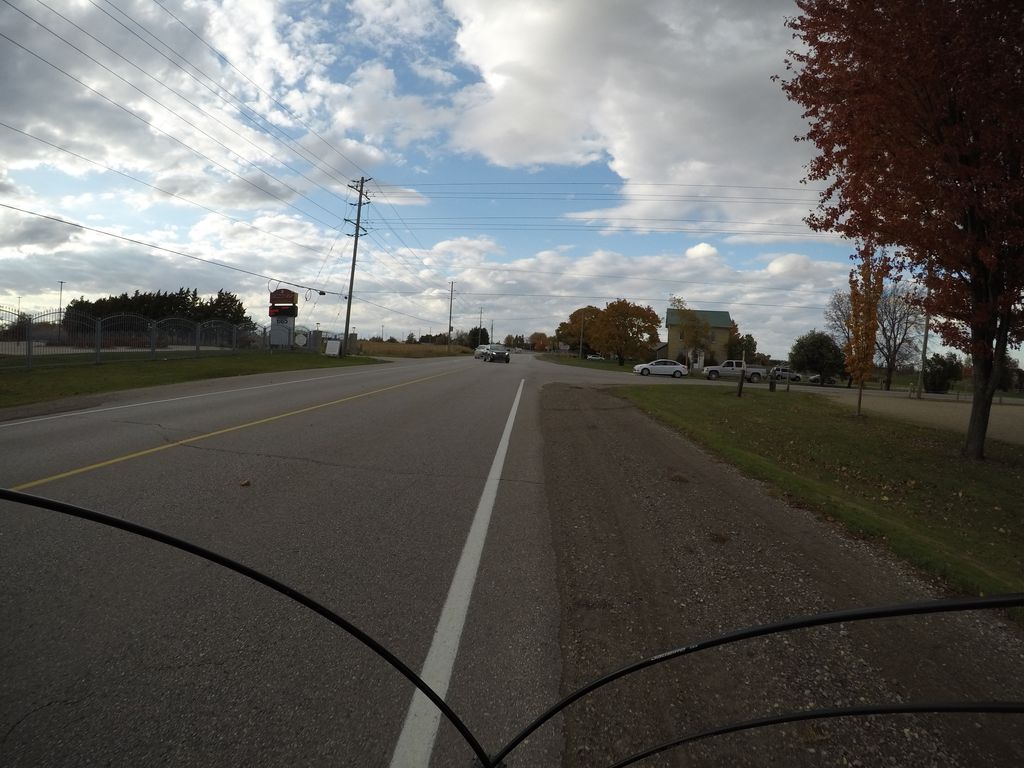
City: kitchener-waterloo